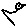
Label: bird